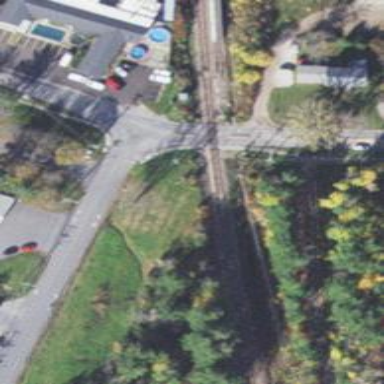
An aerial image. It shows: Railway crossing.